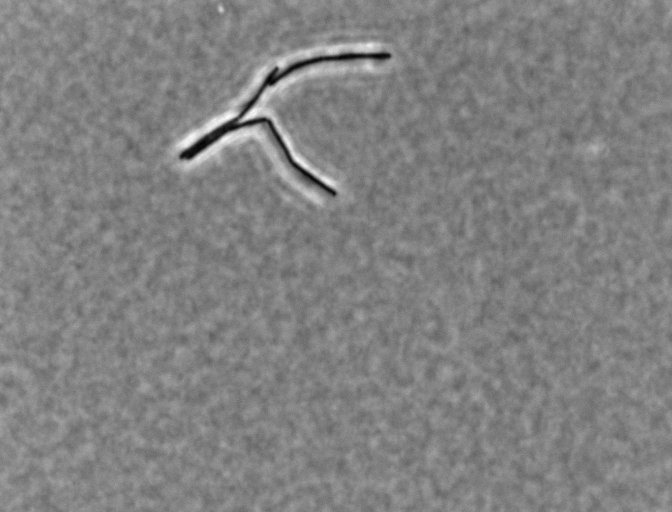
Bacillus subtilis